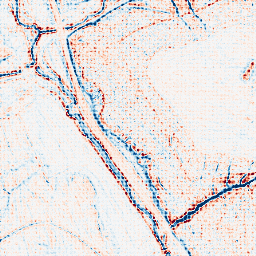
Category: edge_preserving
Decomposition family: anisotropic_diffusion
Decomposition parameters: iterations: 5
kappa: 30
gamma: 0.2
Upsampling method: sinc_blackman
Upsampling parameters: scale: 4
kernel_size: 4
Upsampling scale: 4